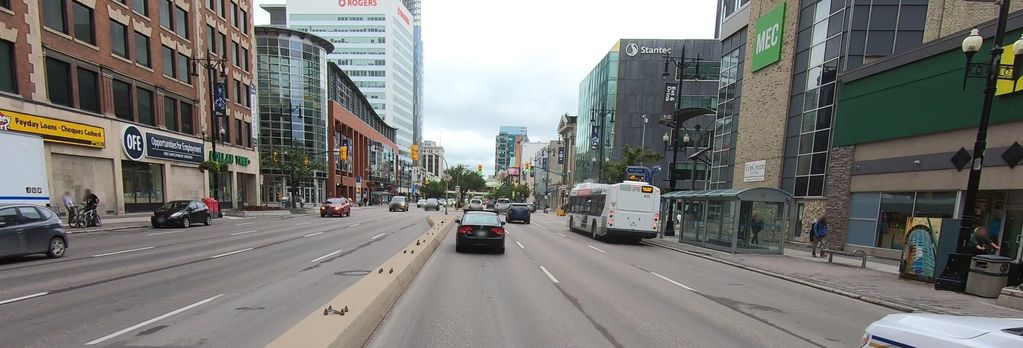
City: winnipeg